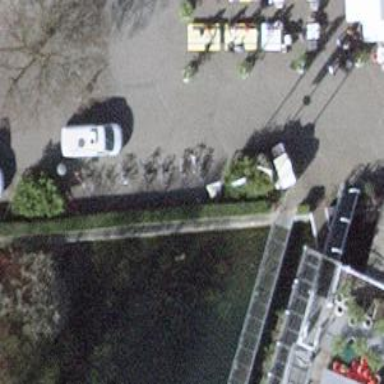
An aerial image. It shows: Bicycle parking area with stands available.